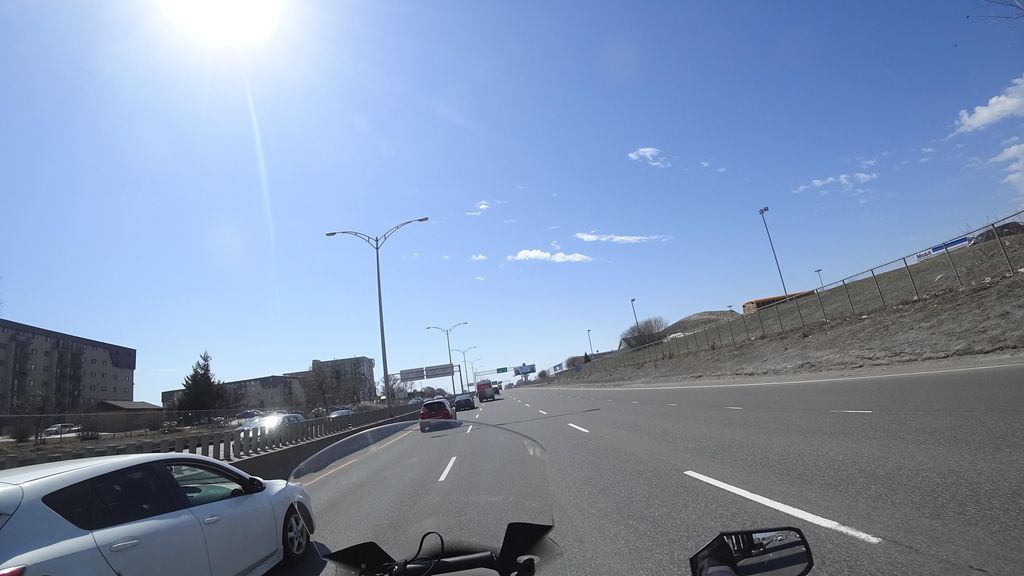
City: quebec_city